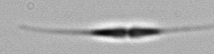
Label: Cylindrotheca